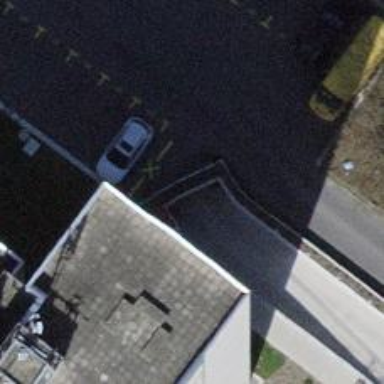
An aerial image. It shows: Parking entrance.